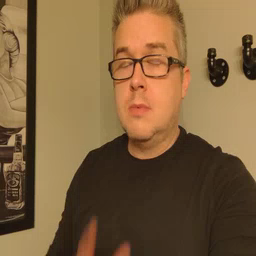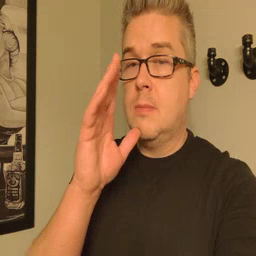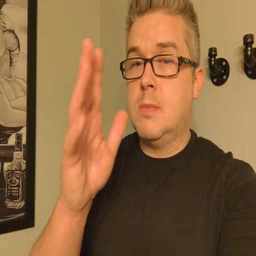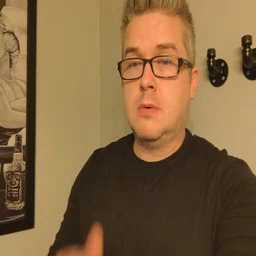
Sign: grandma